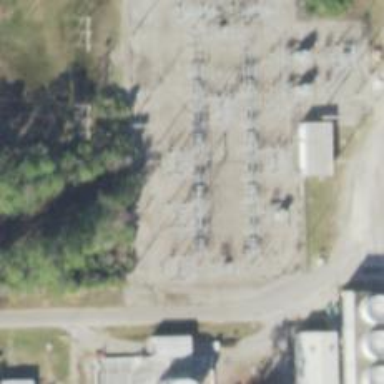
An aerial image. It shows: Switch for power supply.